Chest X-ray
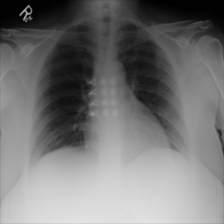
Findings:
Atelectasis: negative
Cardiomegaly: negative
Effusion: negative
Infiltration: negative
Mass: negative
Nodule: negative
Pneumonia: negative
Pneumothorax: negative
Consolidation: negative
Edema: negative
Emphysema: negative
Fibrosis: negative
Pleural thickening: negative
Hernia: negative